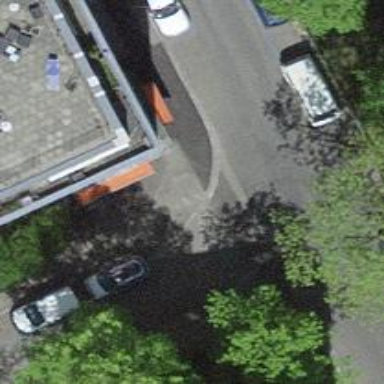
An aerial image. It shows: Kerb barrier.